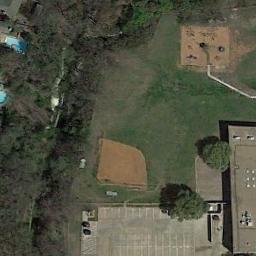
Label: baseball_diamond